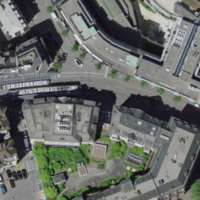
EUNIS habitat code: 54
Species observed at this site:
Cosmos bipinnatus
Melittis melissophyllum
Mergus merganser